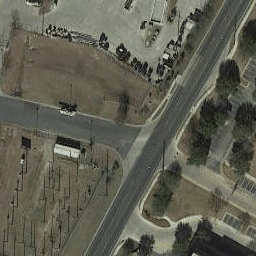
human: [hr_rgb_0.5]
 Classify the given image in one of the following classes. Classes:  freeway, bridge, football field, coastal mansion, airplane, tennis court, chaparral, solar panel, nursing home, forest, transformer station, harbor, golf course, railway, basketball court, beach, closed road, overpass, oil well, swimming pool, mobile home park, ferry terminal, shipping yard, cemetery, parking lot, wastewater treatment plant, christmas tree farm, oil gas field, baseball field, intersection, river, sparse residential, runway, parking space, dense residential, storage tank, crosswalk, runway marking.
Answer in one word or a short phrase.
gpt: intersection